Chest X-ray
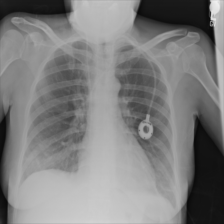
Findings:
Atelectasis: negative
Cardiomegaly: negative
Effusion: negative
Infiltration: negative
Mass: negative
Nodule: negative
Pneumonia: negative
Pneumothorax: negative
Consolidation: negative
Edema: negative
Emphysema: negative
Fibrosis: negative
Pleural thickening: negative
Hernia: negative